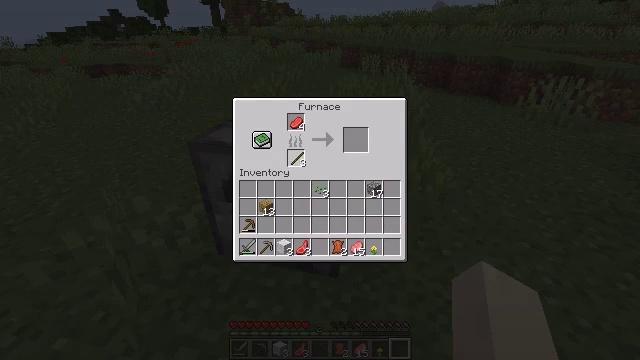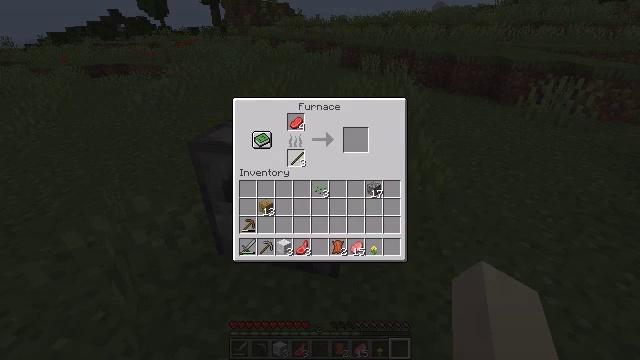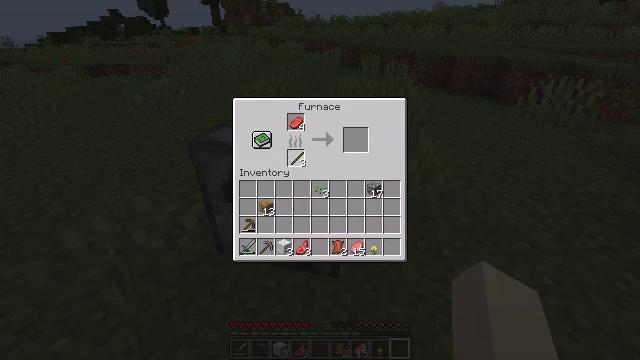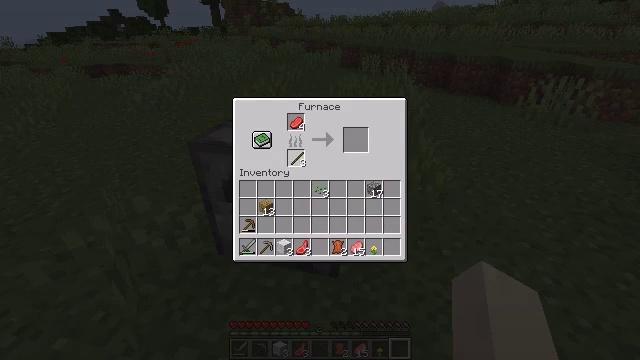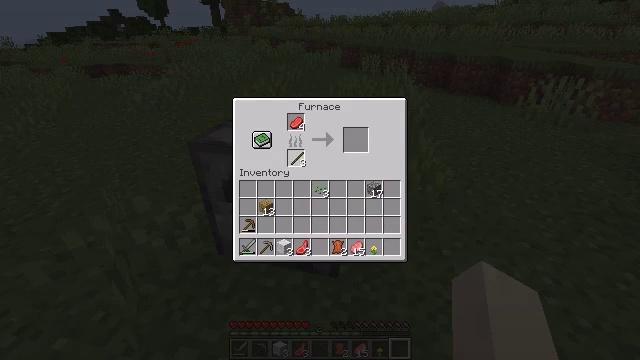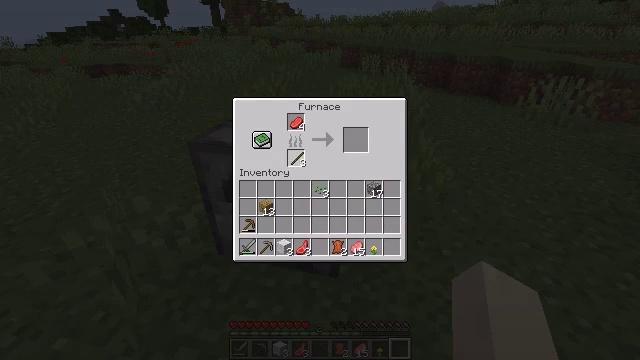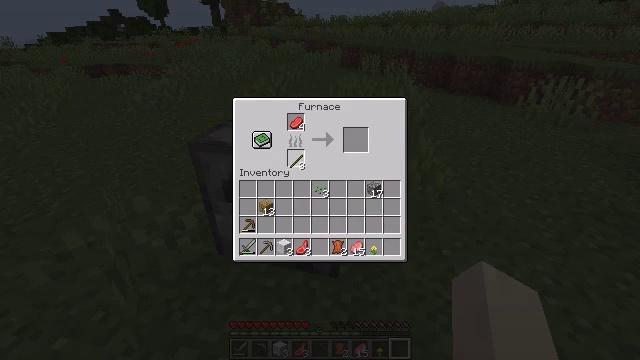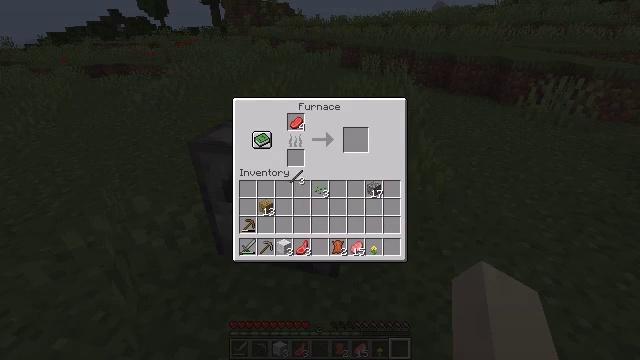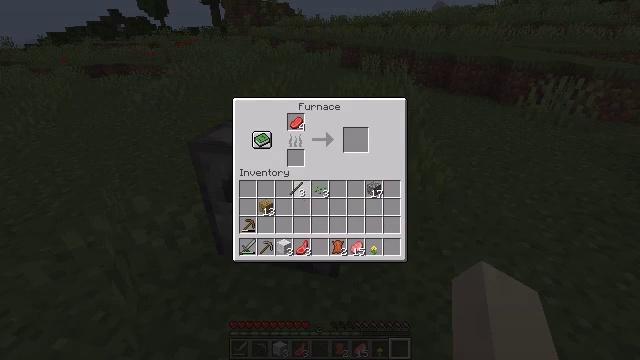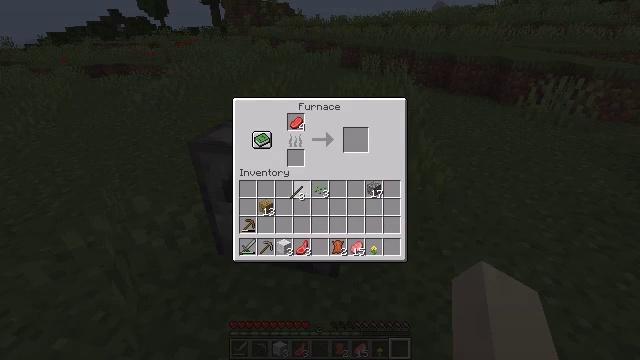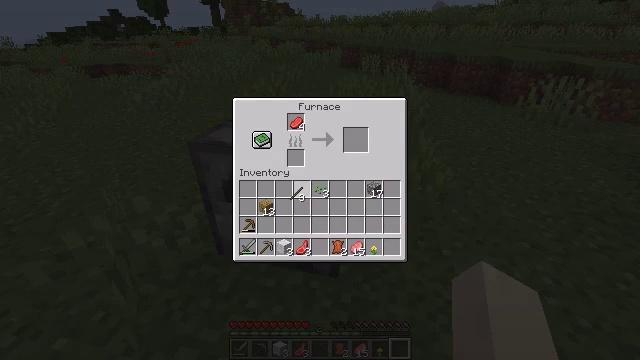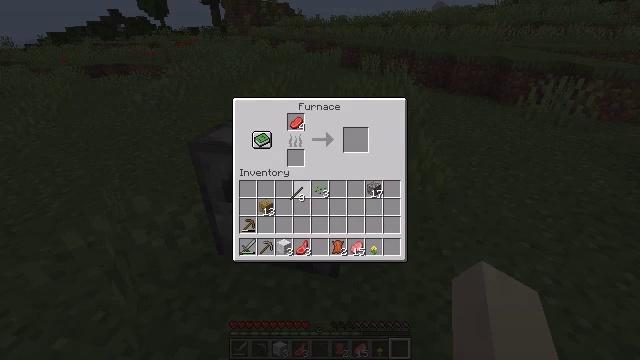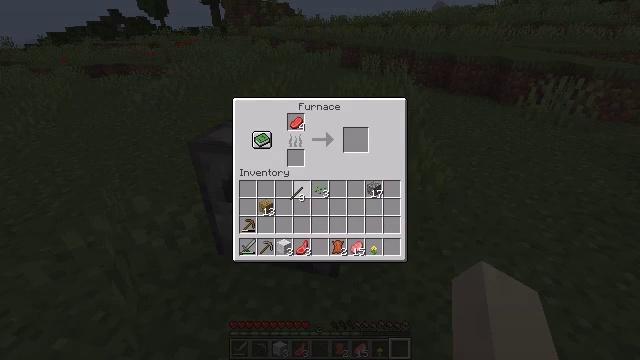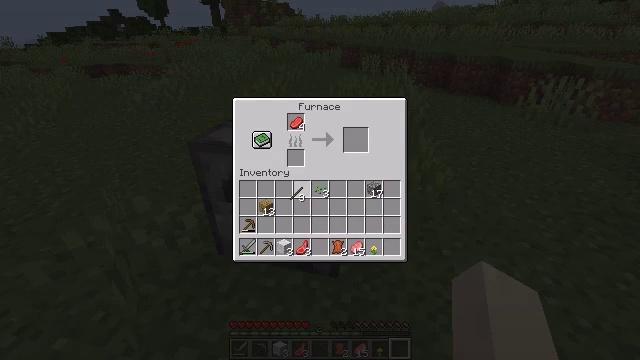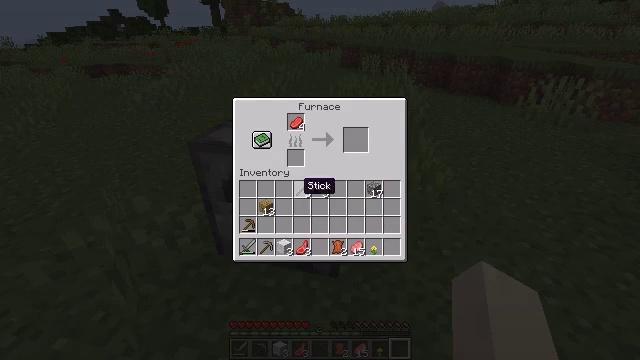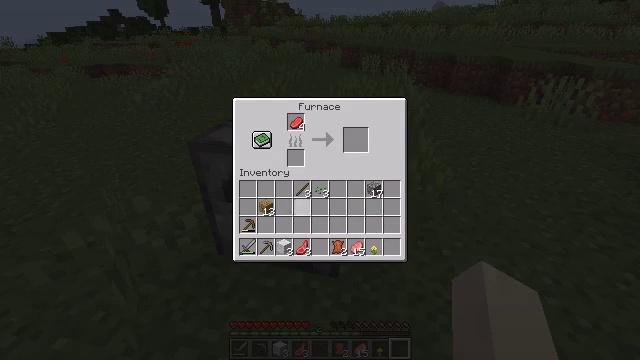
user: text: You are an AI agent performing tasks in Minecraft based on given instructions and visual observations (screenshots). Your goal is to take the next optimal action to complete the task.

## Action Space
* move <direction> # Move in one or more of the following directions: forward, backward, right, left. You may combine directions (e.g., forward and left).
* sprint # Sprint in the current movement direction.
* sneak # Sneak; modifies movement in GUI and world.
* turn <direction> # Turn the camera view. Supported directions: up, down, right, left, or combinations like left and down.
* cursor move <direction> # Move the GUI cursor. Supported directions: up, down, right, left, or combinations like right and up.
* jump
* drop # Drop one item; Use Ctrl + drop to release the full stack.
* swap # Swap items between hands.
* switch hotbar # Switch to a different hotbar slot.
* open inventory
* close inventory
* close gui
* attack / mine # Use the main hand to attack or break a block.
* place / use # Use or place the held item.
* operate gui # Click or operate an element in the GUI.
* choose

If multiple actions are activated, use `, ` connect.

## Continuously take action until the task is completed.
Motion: motion action
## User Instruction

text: Use raw beef and coal to make cooked beef.
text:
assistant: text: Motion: no_op
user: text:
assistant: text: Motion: no_op
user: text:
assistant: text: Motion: no_op
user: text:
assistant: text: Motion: no_op
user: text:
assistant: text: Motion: no_op
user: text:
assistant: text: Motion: no_op
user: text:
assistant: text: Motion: cursor move down
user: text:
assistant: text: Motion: cursor move down
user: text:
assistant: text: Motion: no_op
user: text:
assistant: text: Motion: no_op
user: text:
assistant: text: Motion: no_op
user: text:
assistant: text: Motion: operate gui
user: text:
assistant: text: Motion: operate gui
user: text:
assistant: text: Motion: no_op
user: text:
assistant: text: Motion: no_op
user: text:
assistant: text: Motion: cursor move left and down
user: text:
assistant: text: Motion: cursor move left and down
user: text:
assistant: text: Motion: no_op
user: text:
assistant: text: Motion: no_op
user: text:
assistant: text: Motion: no_op
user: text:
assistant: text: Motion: no_op
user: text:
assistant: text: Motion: no_op
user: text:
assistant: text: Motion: no_op
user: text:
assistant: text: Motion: operate gui
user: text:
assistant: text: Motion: operate gui
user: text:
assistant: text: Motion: cursor move right and up, operate gui
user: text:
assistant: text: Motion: cursor move right and up
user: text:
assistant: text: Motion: no_op
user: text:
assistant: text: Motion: no_op
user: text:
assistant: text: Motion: no_op